This plot shows a bearing's acceleration signal over time (raw waveform). What is the most likely bearing condition (normal, inner_race, outer_race, ball)?
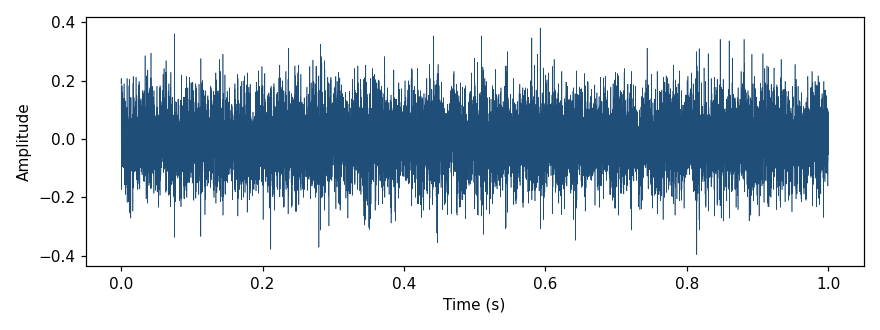
Answer: outer_race